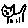
Label: cat